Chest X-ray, PA view. Patient: 43 years old, sex M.
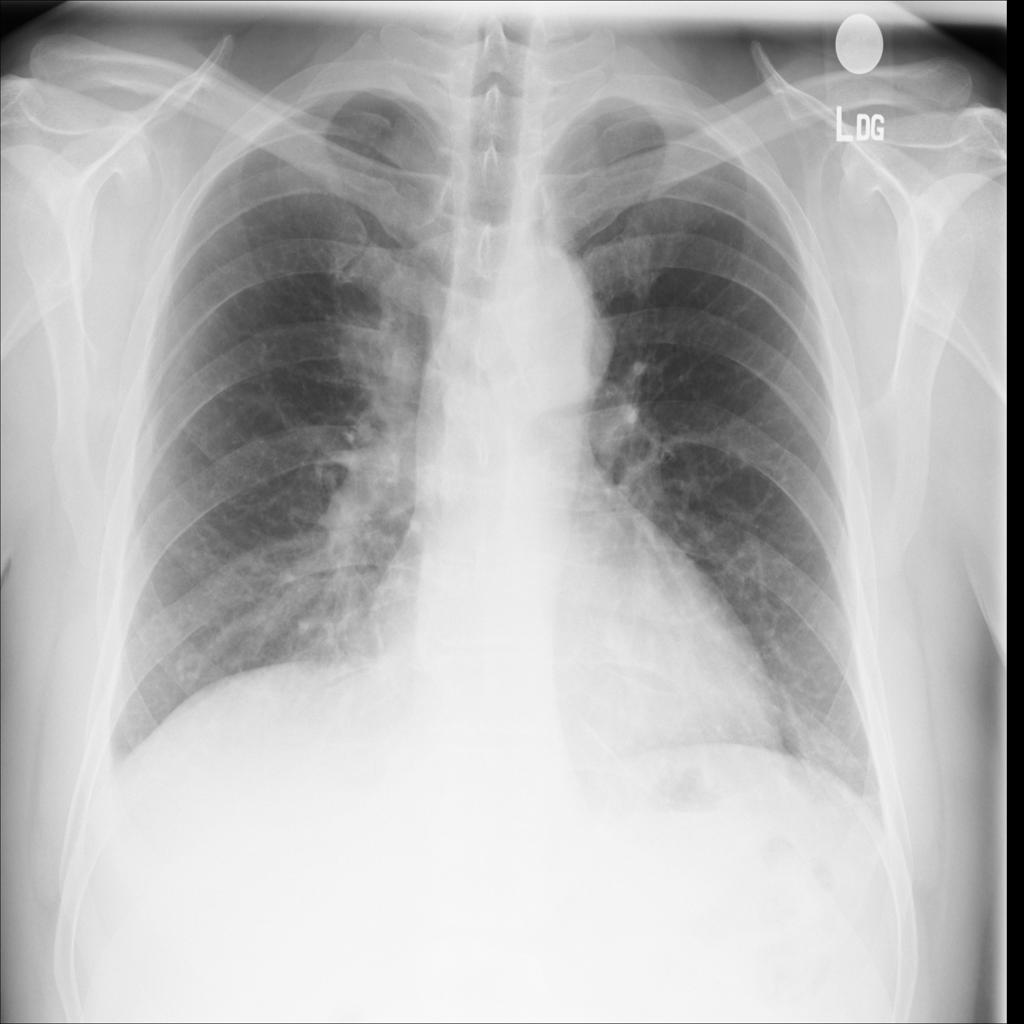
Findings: Atelectasis